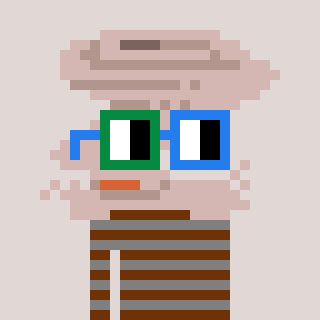
a pixel art character with square green and blue glasses, a tornado-shaped head and a bluegrey-colored body on a warm background